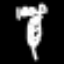
Label: leaf